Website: bh-photo
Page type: address-validator
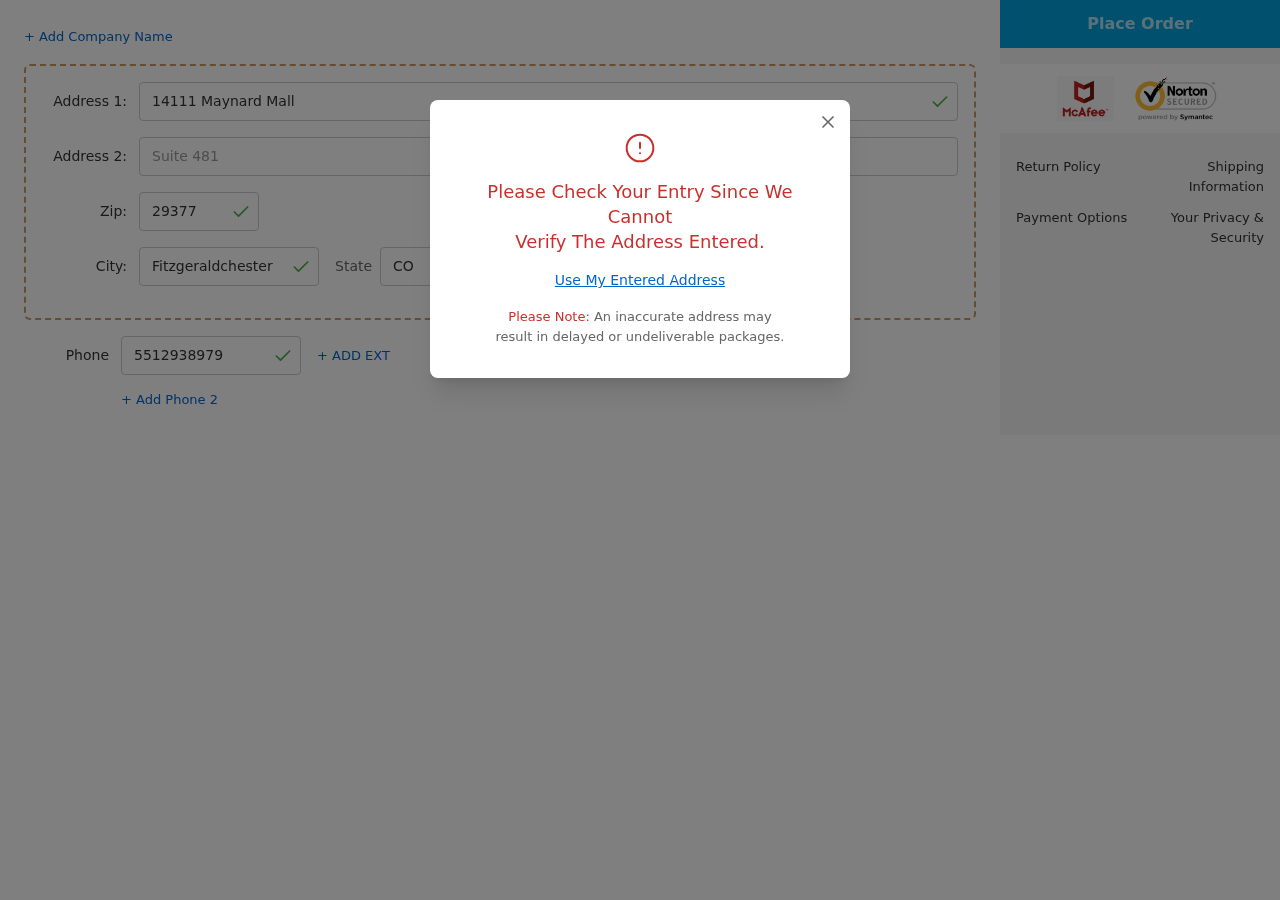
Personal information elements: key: PII_CITY
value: Fitzgeraldchester
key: PII_PHONE
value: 5512938979
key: PII_POSTCODE
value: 29377
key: PII_STATE_ABBR
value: CO
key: PII_STREET
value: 14111 Maynard Mall
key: PII_STREET2
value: Suite 481